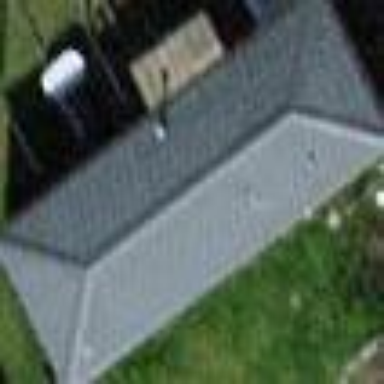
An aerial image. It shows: Building with hipped roof shape.